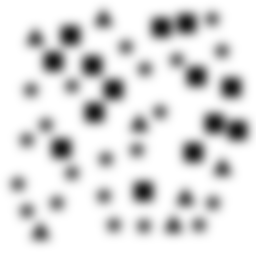
Squares: 14
Triangles: 7
Stars: 21
Total shapes: 42